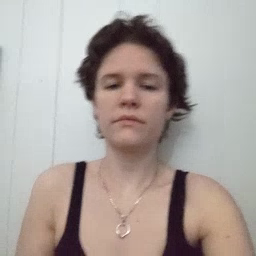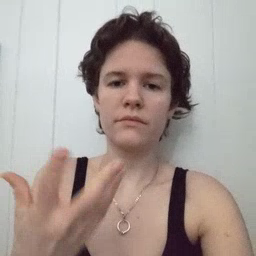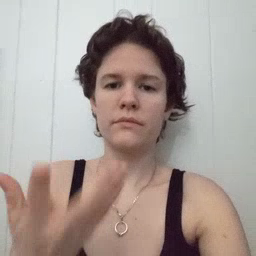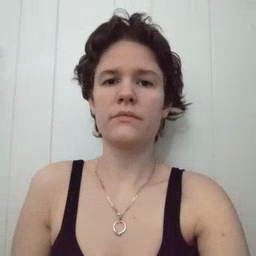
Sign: many